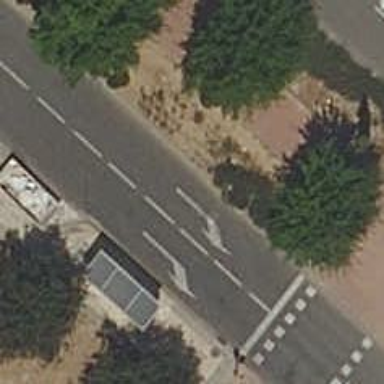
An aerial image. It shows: Public transport stop position.